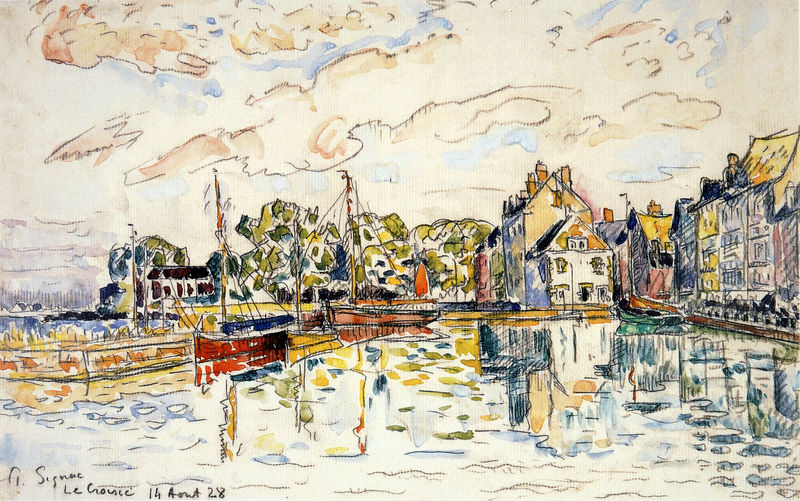
Titel: Le Croisic
Künstler: Paul Signac
Standort: New York (New York)
Institution: The Metropolitan Museum of Art
Schlagwörter: baum, blau, himmel, meer, wasser, wolken, aquarell, bäume, fluss, gelb, grün, impressionismus, landschaft, ocker, see, stadt, ufer, braun, bunt, fenster, frankreich, grau, licht, orange, schwarz, skizze, weiss, zeichnung, dach, gebäude, haus, rot, wolke, beige, bild, signatur, häuser, schilf, spiegelung, gewässer, kirche, rosa, wald, boot, boote, kamine, schornstein, farbig, küste, schiff, schiffe, segel, segelboot, segelschiffe, wellen, fassade, fassaden, italien, ort, vedute, studie, fahne, mast, farben, dorf, dächer, giebel, schornsteine, farbe, grafik, graphik, violett, linien, hafen, kai, kaimauer, masten, promenade, steg, reflexe, widerschein, gründ, anlegen, segelboote, segeln, stadtansicht, tusche, mole, linear, paul, koloriert, wimpel, signac, freundlich, selgel, gewölk, august, zeichung, paul signac, segnac, blaur, aquarelliert, kqmine, signa, farbbild, g, 14, 28